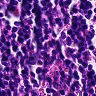
Metastatic tissue present: no